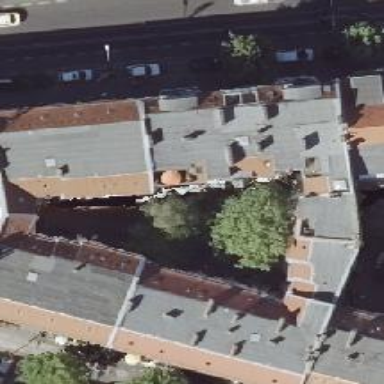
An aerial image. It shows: Apartment building with double saltbox roof shape.